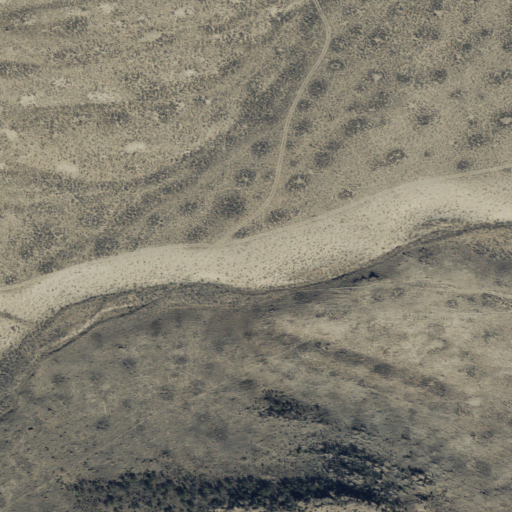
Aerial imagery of valley in Idaho named Dry Canyon containing only shrub